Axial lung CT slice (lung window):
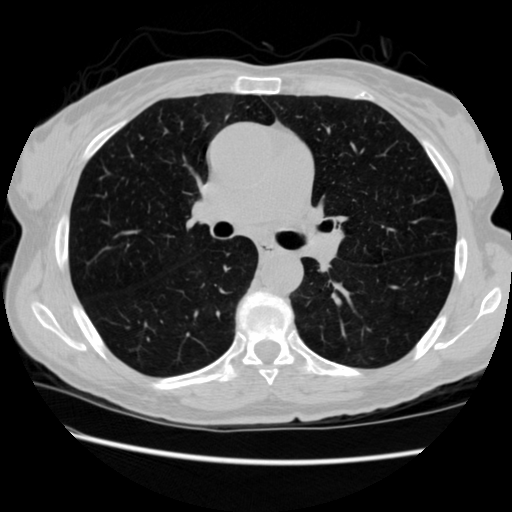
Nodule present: no